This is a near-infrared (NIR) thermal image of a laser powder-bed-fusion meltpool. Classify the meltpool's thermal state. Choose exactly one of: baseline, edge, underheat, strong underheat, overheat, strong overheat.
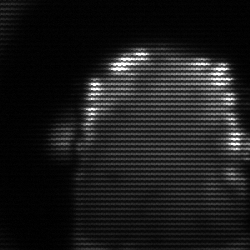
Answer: baseline